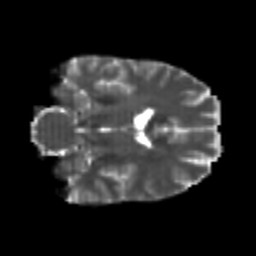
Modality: T2w
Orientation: coronal
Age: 26
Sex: male
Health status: healthy
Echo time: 0.074 s